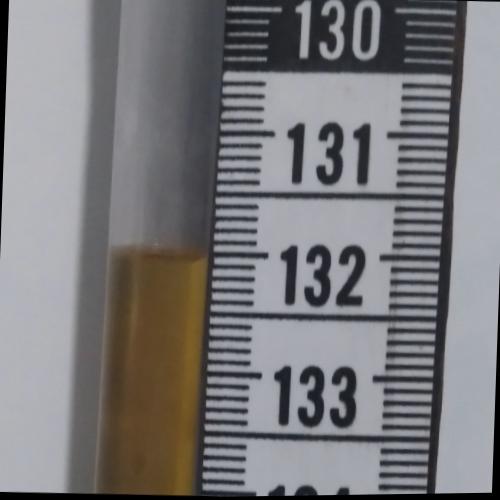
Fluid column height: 132.0 cm